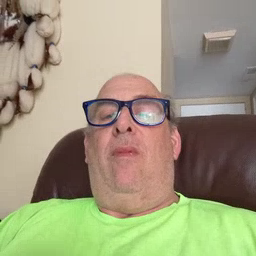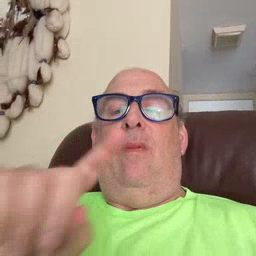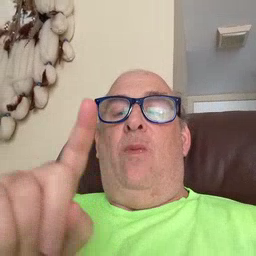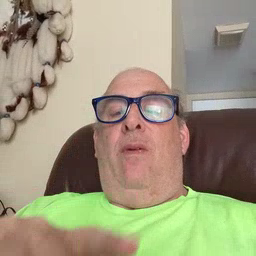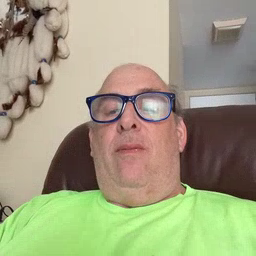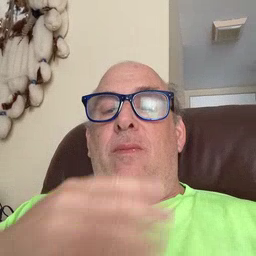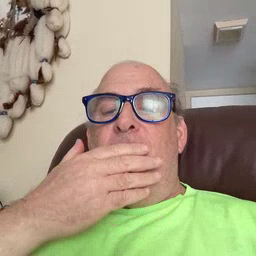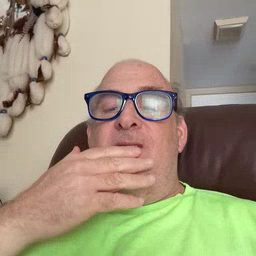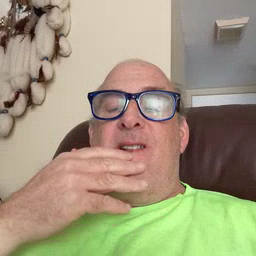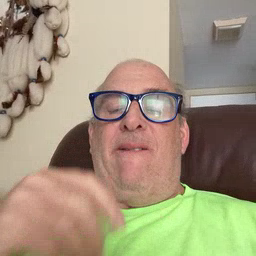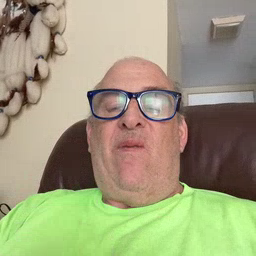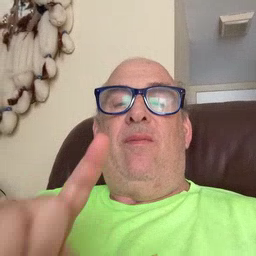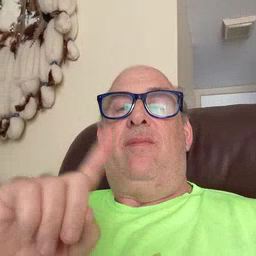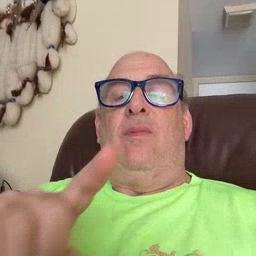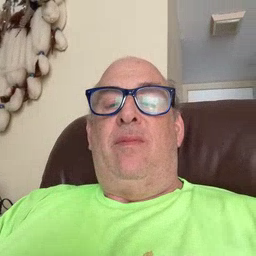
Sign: where